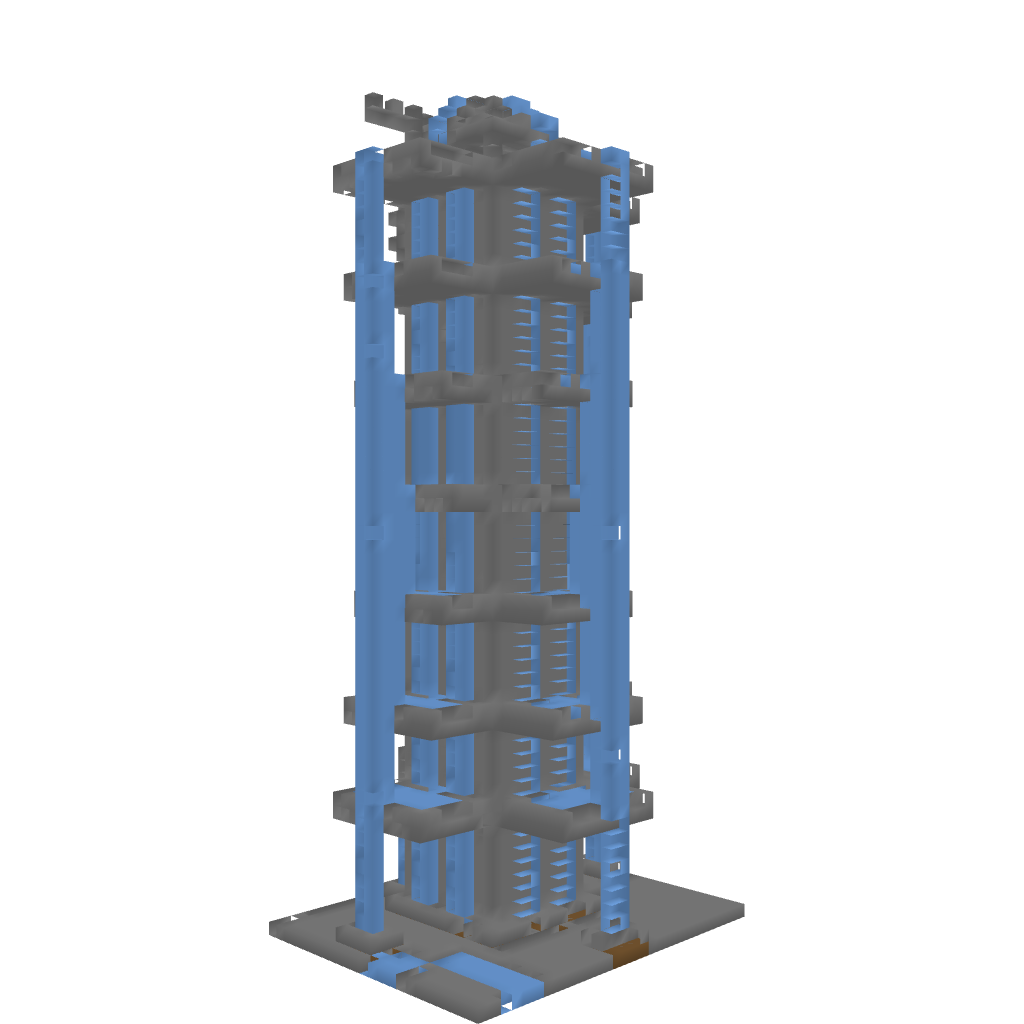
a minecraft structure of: Invader Tower bad low quality